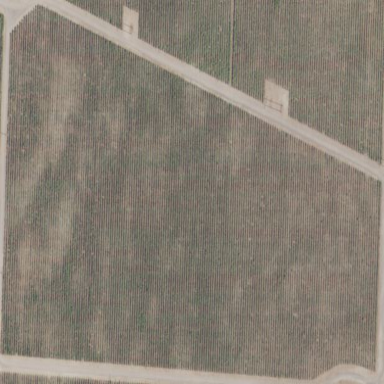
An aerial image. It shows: Vineyard where grapes are grown.